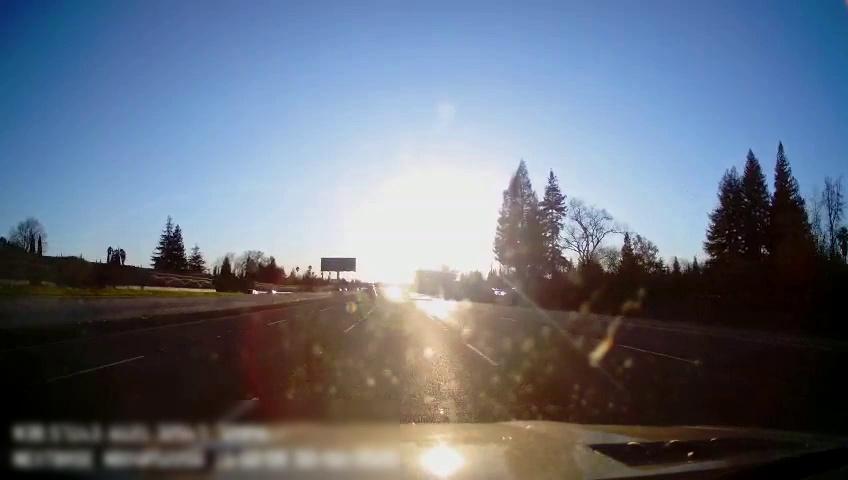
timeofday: Day
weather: Sunny
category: Drivable Space
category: Vehicles | Car
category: Vehicles | SUV
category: Lanes | Alternate Lane
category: Lanes | Alternate Lane
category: Lanes | Current Lane
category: Lanes | Current Lane
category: Lanes | Alternate Lane
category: Lanes | Alternate Lane
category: Traffic | Signs